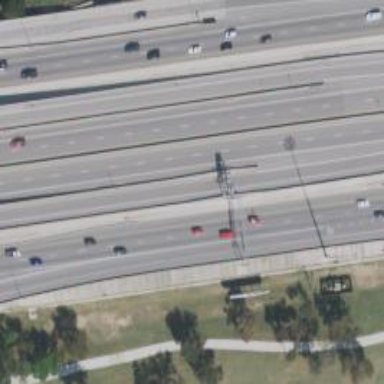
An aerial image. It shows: Motorway link.